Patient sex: M
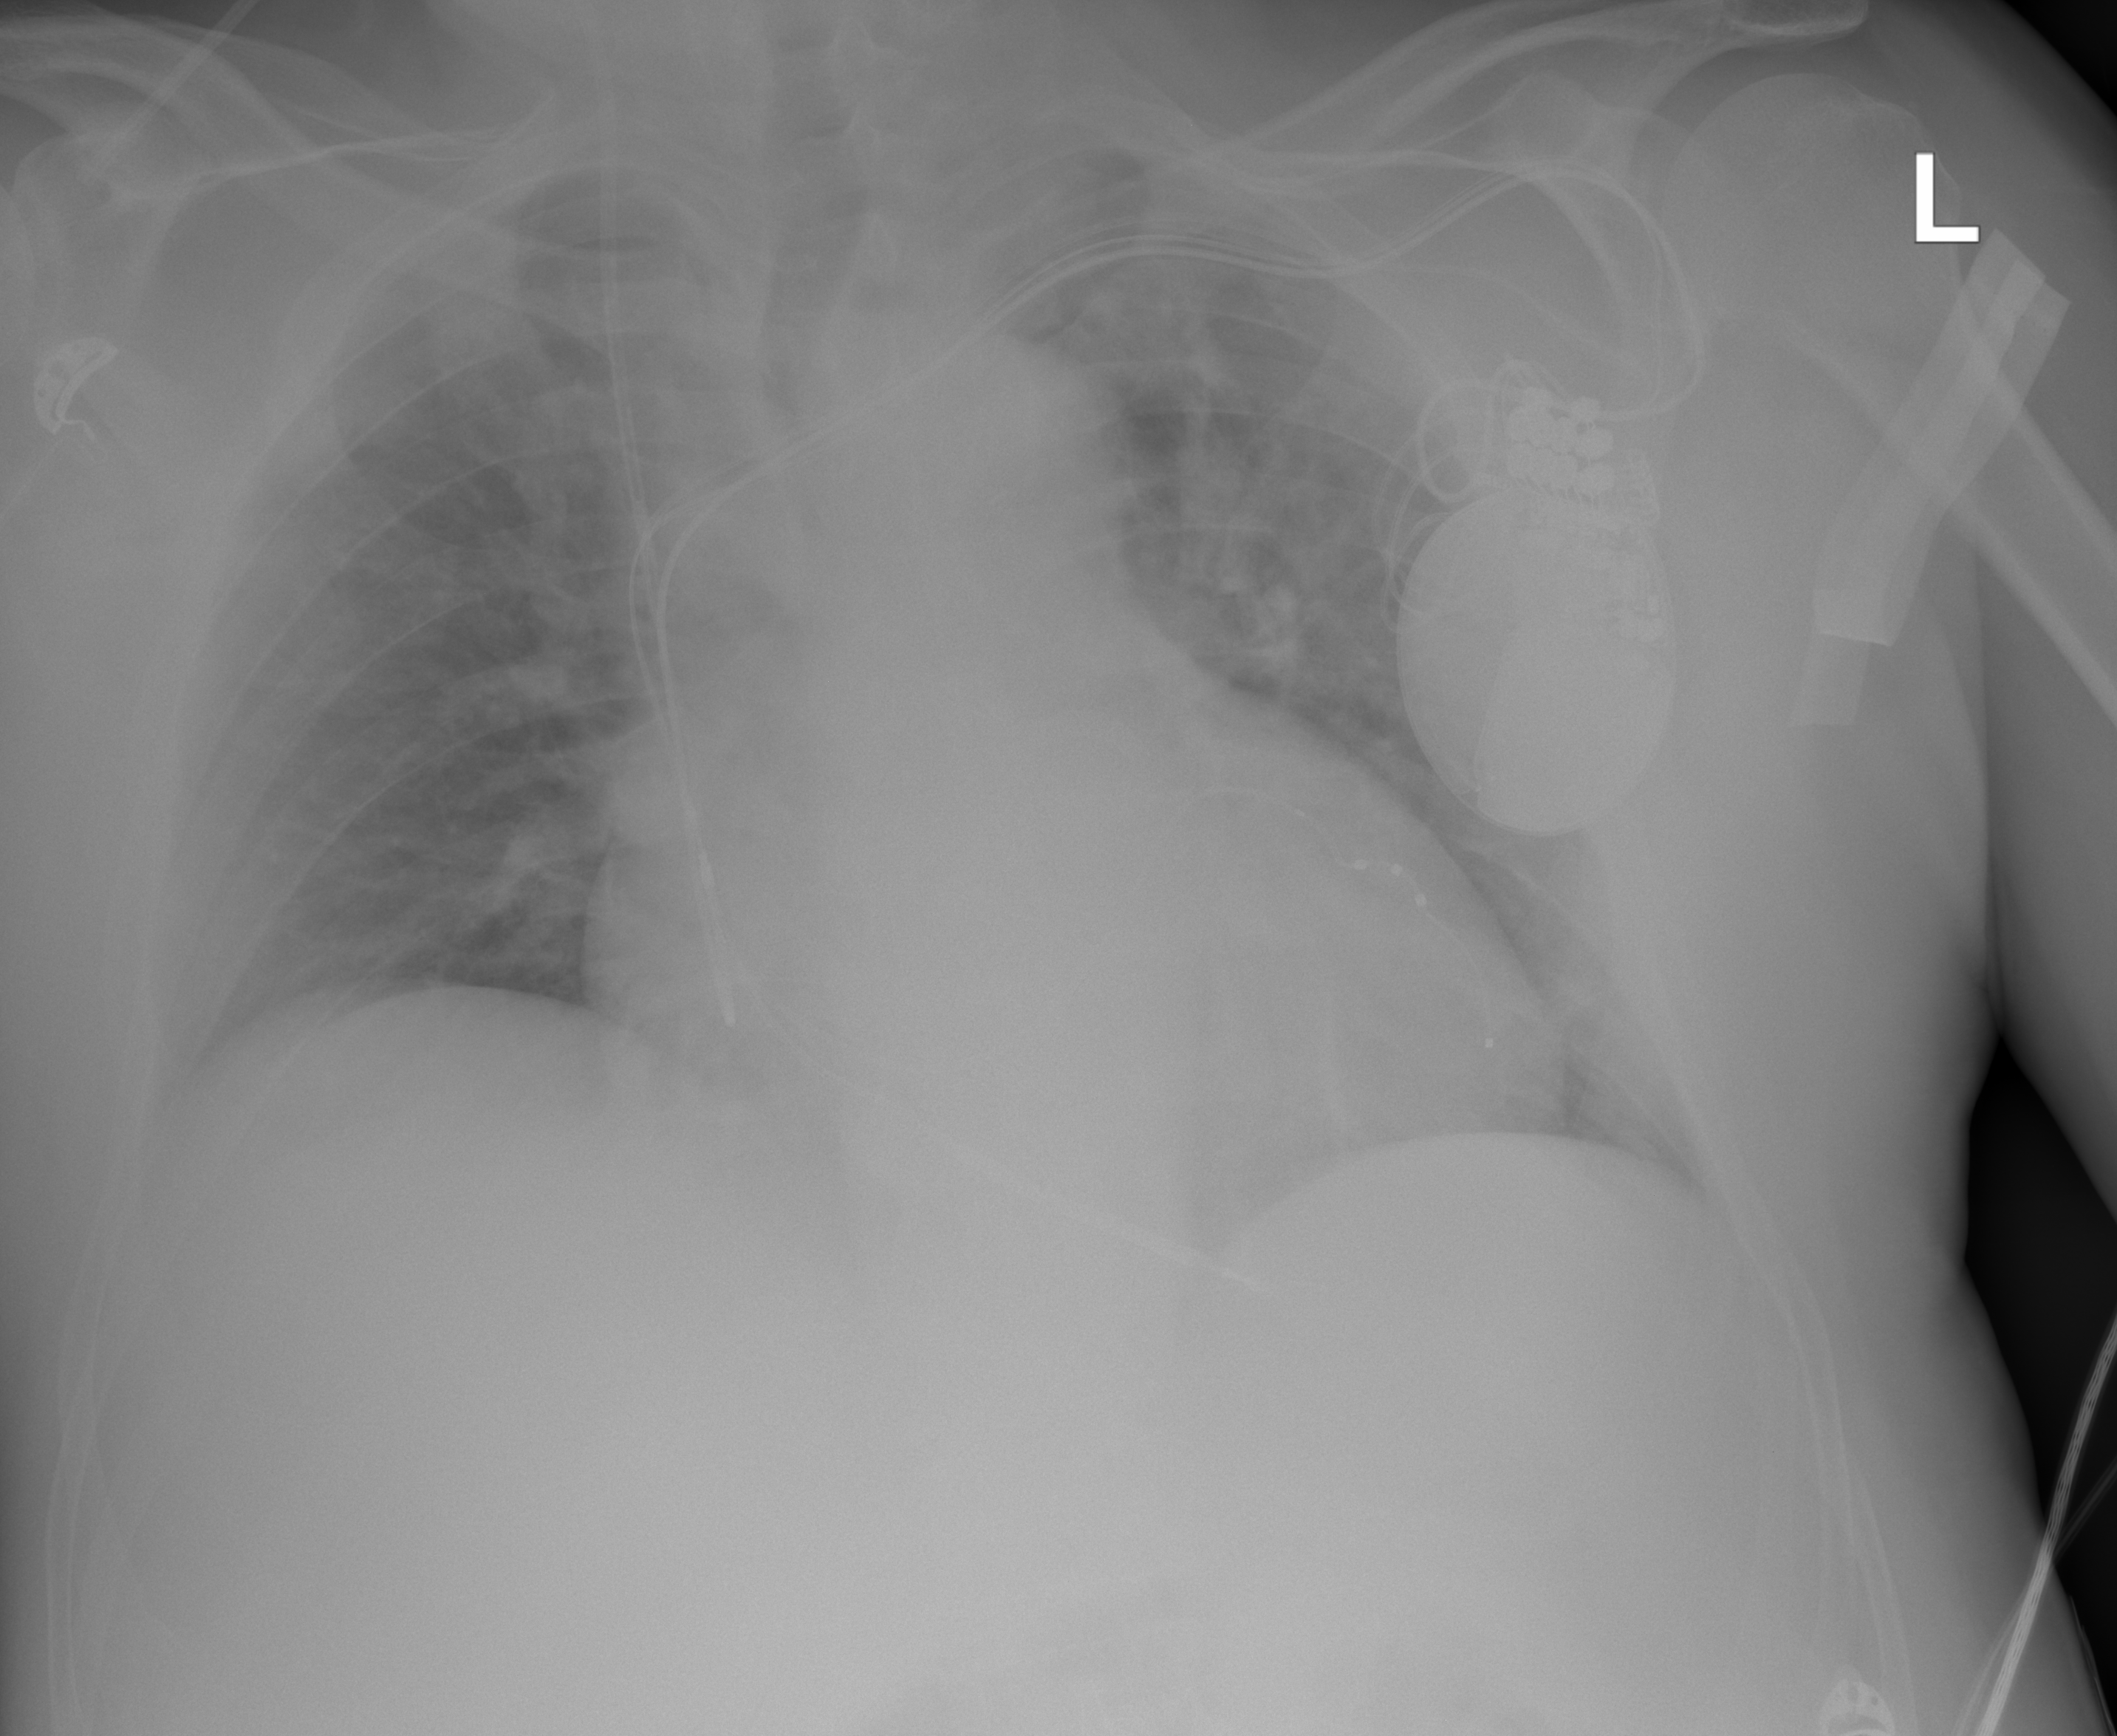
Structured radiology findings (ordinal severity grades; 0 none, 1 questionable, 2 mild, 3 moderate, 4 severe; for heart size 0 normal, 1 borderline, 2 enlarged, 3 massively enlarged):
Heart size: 2
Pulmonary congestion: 2
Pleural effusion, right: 0
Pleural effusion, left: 0
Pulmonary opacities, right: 2
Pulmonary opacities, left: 2
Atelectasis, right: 0
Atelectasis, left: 0